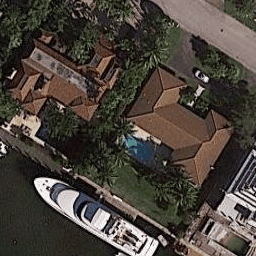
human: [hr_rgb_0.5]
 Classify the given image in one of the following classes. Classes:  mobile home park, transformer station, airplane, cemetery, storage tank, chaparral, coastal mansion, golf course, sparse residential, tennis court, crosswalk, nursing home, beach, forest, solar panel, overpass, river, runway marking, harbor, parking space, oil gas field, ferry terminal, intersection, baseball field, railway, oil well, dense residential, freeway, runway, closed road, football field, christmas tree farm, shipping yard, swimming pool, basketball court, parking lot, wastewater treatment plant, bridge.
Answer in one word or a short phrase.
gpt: coastal mansion